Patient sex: M
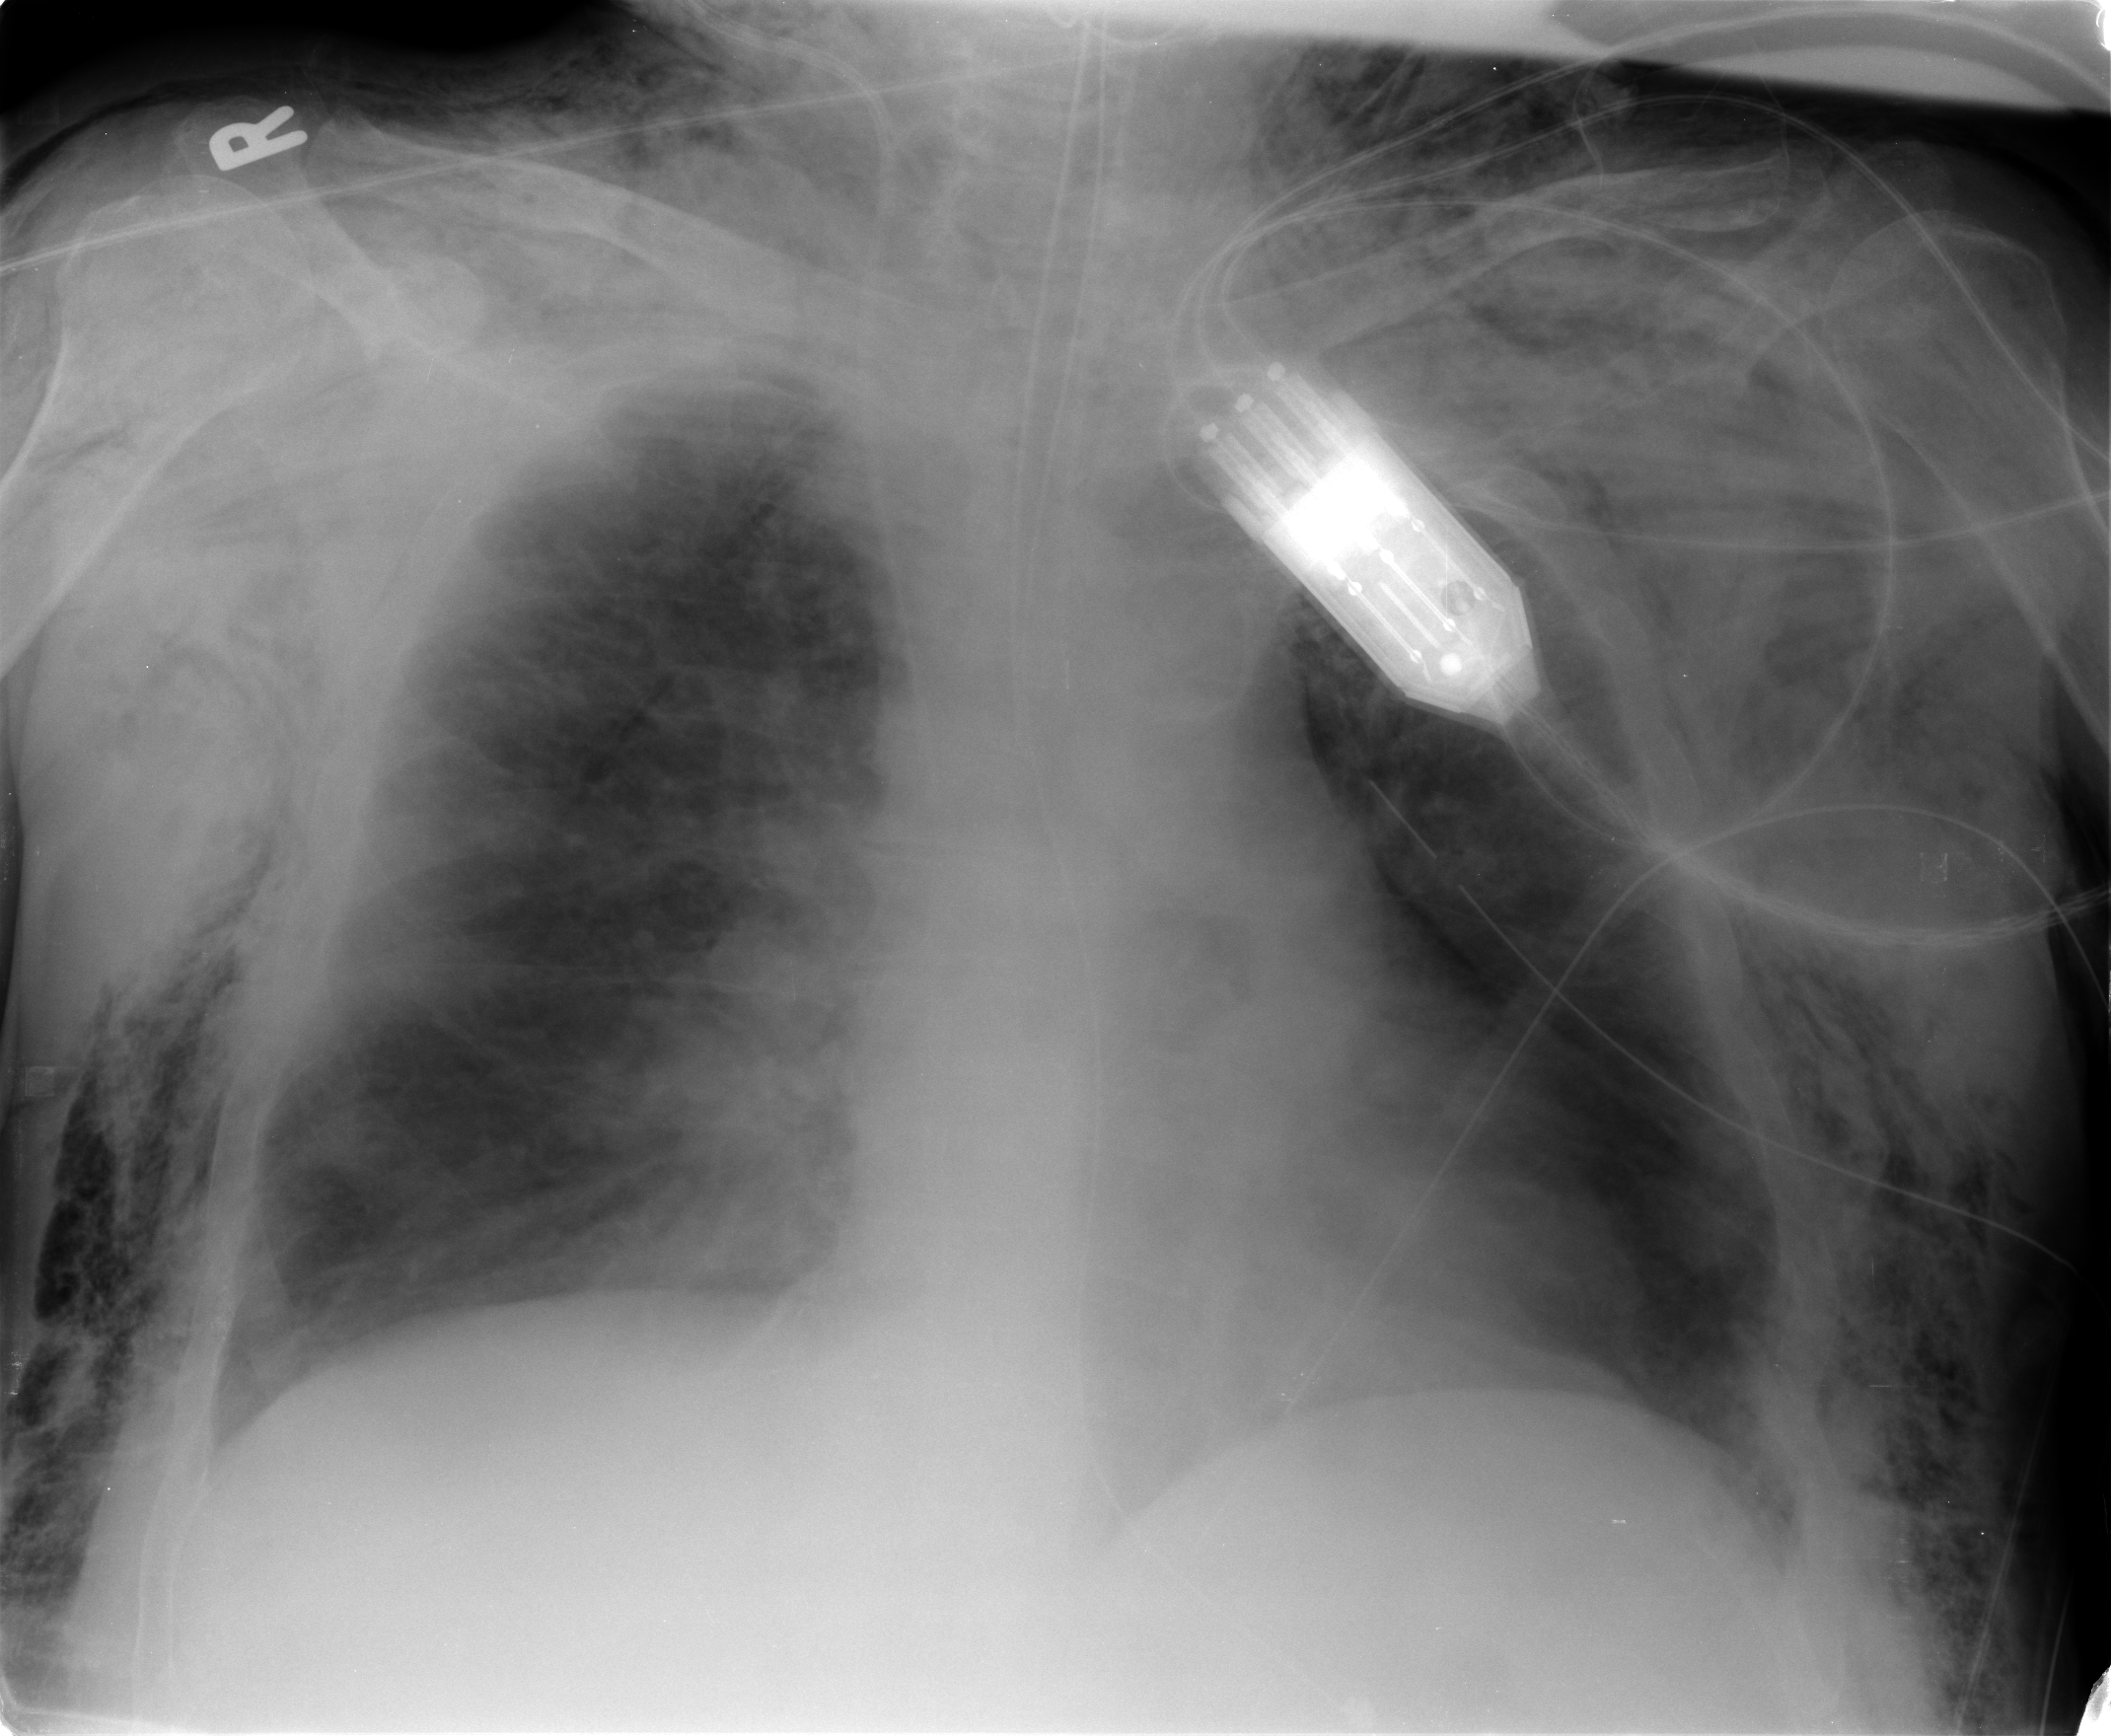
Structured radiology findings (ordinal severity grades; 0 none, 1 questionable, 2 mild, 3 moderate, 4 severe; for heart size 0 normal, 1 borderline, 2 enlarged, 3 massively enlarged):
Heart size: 2
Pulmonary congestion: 2
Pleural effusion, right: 0
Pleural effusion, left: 0
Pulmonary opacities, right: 2
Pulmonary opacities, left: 2
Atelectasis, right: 2
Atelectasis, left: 2